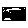
Label: zigzag